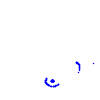
Particle: proton